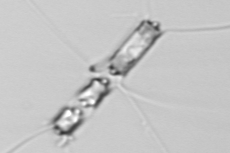
Label: Chaetoceros_didymus